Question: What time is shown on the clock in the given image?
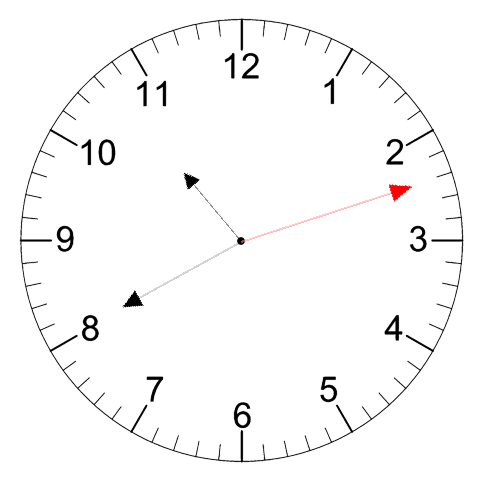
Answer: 10:40:12